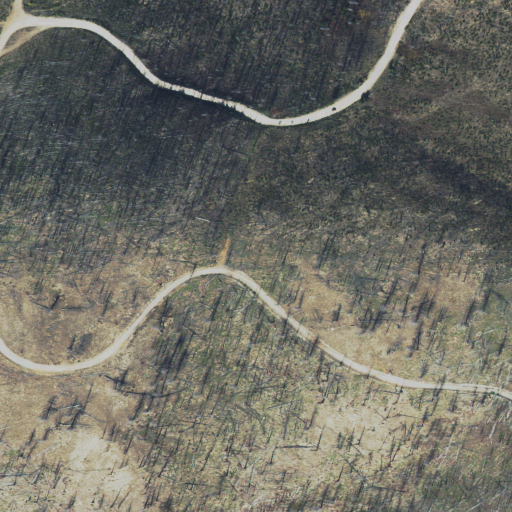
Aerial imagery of gap in Idaho named Woods Creek Pass containing shrub and grassland